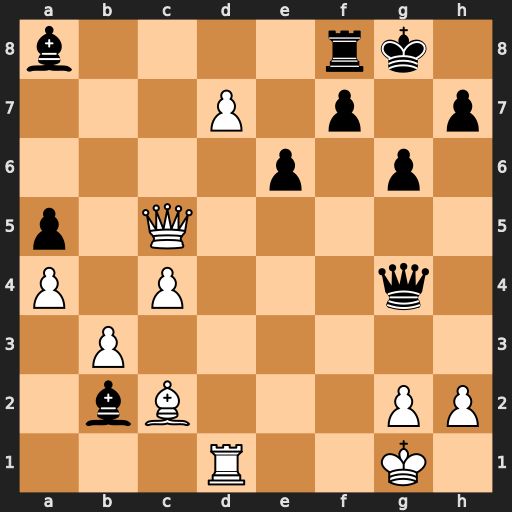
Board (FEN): b4rk1/3P1p1p/4p1p1/p1Q5/P1P3q1/1P6/1bB3PP/3R2K1
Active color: w
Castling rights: -
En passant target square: -
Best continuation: Qxf8+ Kxf8 d8=Q+ Kg7 Qxa8